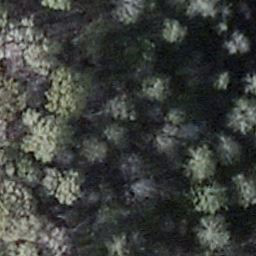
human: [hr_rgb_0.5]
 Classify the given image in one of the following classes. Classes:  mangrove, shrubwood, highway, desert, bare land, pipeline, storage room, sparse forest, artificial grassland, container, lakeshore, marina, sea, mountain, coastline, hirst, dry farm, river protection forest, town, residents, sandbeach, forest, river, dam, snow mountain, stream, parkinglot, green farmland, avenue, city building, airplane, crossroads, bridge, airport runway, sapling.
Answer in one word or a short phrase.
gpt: shrubwood